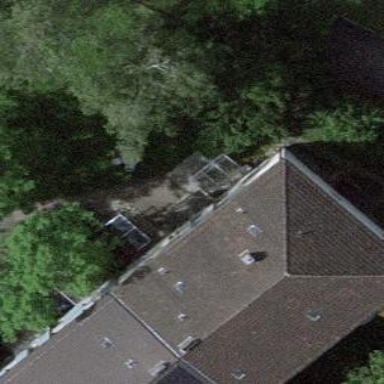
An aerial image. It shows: Apartment building with hipped roof.